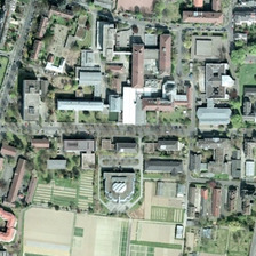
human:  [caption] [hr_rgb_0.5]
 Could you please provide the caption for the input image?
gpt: Most school buildings are red

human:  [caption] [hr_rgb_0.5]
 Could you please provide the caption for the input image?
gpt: Most of the school buildings are red.

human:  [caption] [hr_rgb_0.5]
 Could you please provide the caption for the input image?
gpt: Large part of a red school building.

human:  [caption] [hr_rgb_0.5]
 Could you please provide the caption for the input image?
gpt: Most school buildings in red.

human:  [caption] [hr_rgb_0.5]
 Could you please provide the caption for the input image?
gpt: most of the school buildings in red.